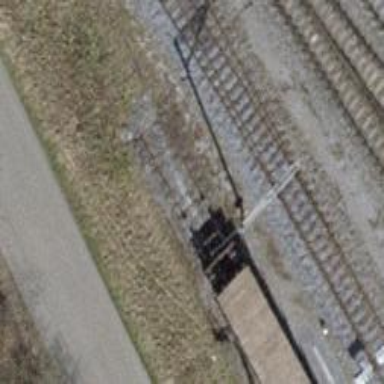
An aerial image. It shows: Railway buffer stop.